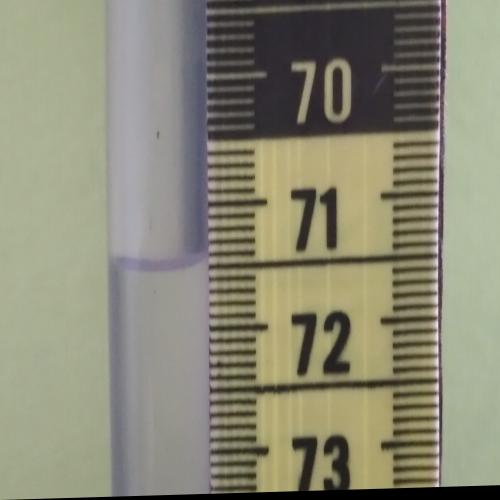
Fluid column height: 71.5 cm